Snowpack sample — Snodgrass Mountain, Crested Butte, Colorado (2/4/25, 12:06 PM MST)
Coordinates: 38.923, -106.968
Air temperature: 35 °F
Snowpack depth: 80 cm
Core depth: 30 cm
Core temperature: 35.6 °F
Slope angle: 14°, slope face: 78°
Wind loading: low
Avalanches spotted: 0
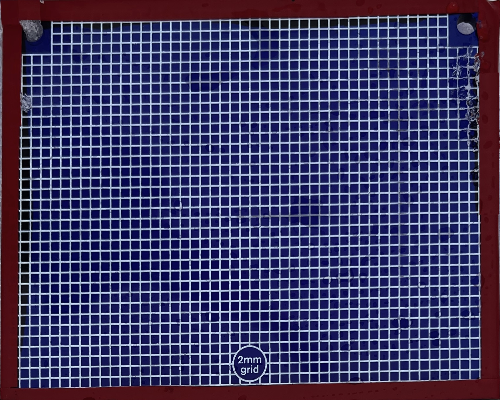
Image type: profile
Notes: No avalanches nearby, unusually warm weather for the last month reported by residents, Collected 25 yards from treeline